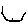
Label: hexagon